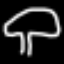
Label: mushroom